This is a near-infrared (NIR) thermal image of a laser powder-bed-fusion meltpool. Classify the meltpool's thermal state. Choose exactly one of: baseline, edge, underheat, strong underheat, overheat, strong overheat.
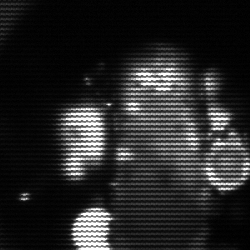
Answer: strong underheat